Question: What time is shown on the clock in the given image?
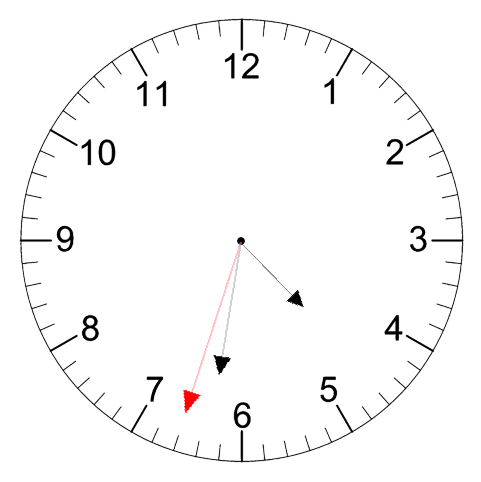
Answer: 04:31:33